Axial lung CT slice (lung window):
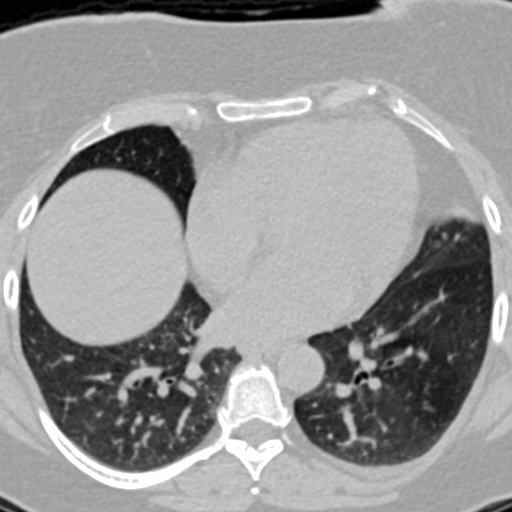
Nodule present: no